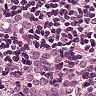
Metastatic tissue present: yes